Field crop: maize
Growth stage: 2
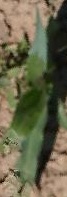
Species: maize